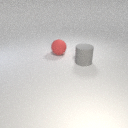
large gray rubber cylinder to the right of large red rubber sphere